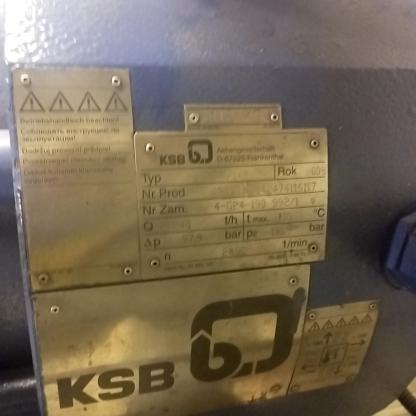
Klasa: tabliczka-znamionowa